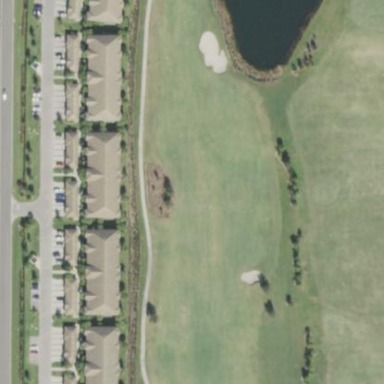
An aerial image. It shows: Golf fairway in the image.